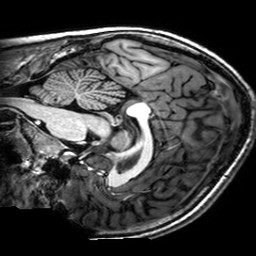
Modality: T1w
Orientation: sagittal
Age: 23
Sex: male